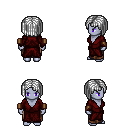
a pixel art fantasy rpg character, female body template, dark elf, purple skin, red robe, robe skirt, white pageboy hairstyle, leather bracers, four views (front, back, left, right), 2x2 character sprite sheet, small pixel art, hard edges, no anti-aliasing